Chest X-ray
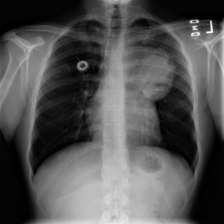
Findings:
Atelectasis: negative
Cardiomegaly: negative
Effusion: negative
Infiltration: positive
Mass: positive
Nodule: negative
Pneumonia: negative
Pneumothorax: negative
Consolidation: negative
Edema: negative
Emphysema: negative
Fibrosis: negative
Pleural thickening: negative
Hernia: negative